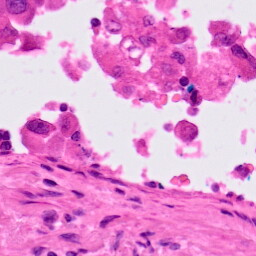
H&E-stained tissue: Lung